Question: I laughed when I saw these two errors beside each other earlier, but now its annoying me because they won't go away!
I am setting the text of a UITextView, and I have 12 arguments being included into the string. If you look at the image below, it is telling me that on one of my "%i's", 'More % conversions than data arguments', but then on the argument line, it tells me that on one of my arguments, "Expression result unused".
I have tried rewriting the whole line, and editing the layout and arrangement of the arguments, no joy.
All of the arguments below are integers, hence the %i's

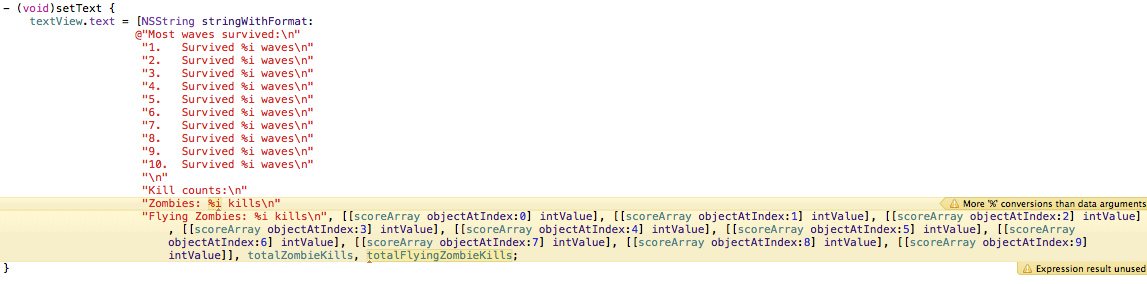
Answer: Your last sentence:
'''
intValue]], totalZombieKills, totalFlyingZombieKills;
'''
It should be
'''
intValue], totalZombieKills, totalFlyingZombieKills];
'''